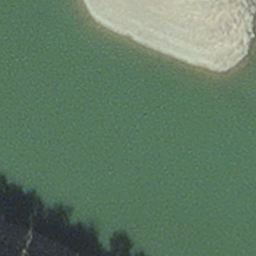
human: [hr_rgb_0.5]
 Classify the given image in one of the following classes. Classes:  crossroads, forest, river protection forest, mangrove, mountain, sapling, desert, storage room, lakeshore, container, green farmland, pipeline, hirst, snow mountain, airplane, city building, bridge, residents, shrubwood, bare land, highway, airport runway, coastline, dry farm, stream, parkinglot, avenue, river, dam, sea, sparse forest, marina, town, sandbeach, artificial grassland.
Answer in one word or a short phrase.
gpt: hirst